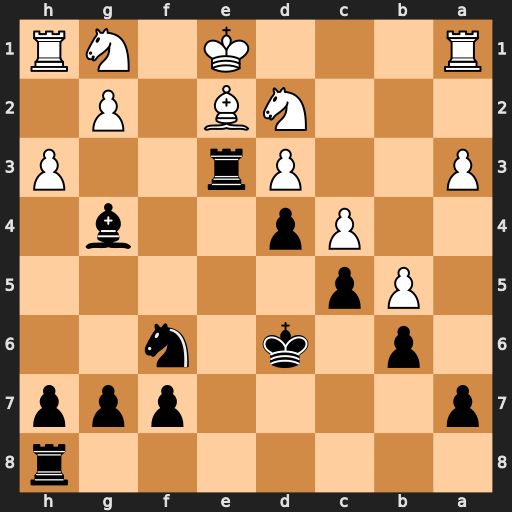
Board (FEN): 7r/p4ppp/1p1k1n2/1Pp5/2Pp2b1/P2Pr2P/3NB1P1/R3K1NR
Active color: b
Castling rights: KQ
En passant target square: -
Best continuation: Bxe2 Nxe2 Rhe8